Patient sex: F
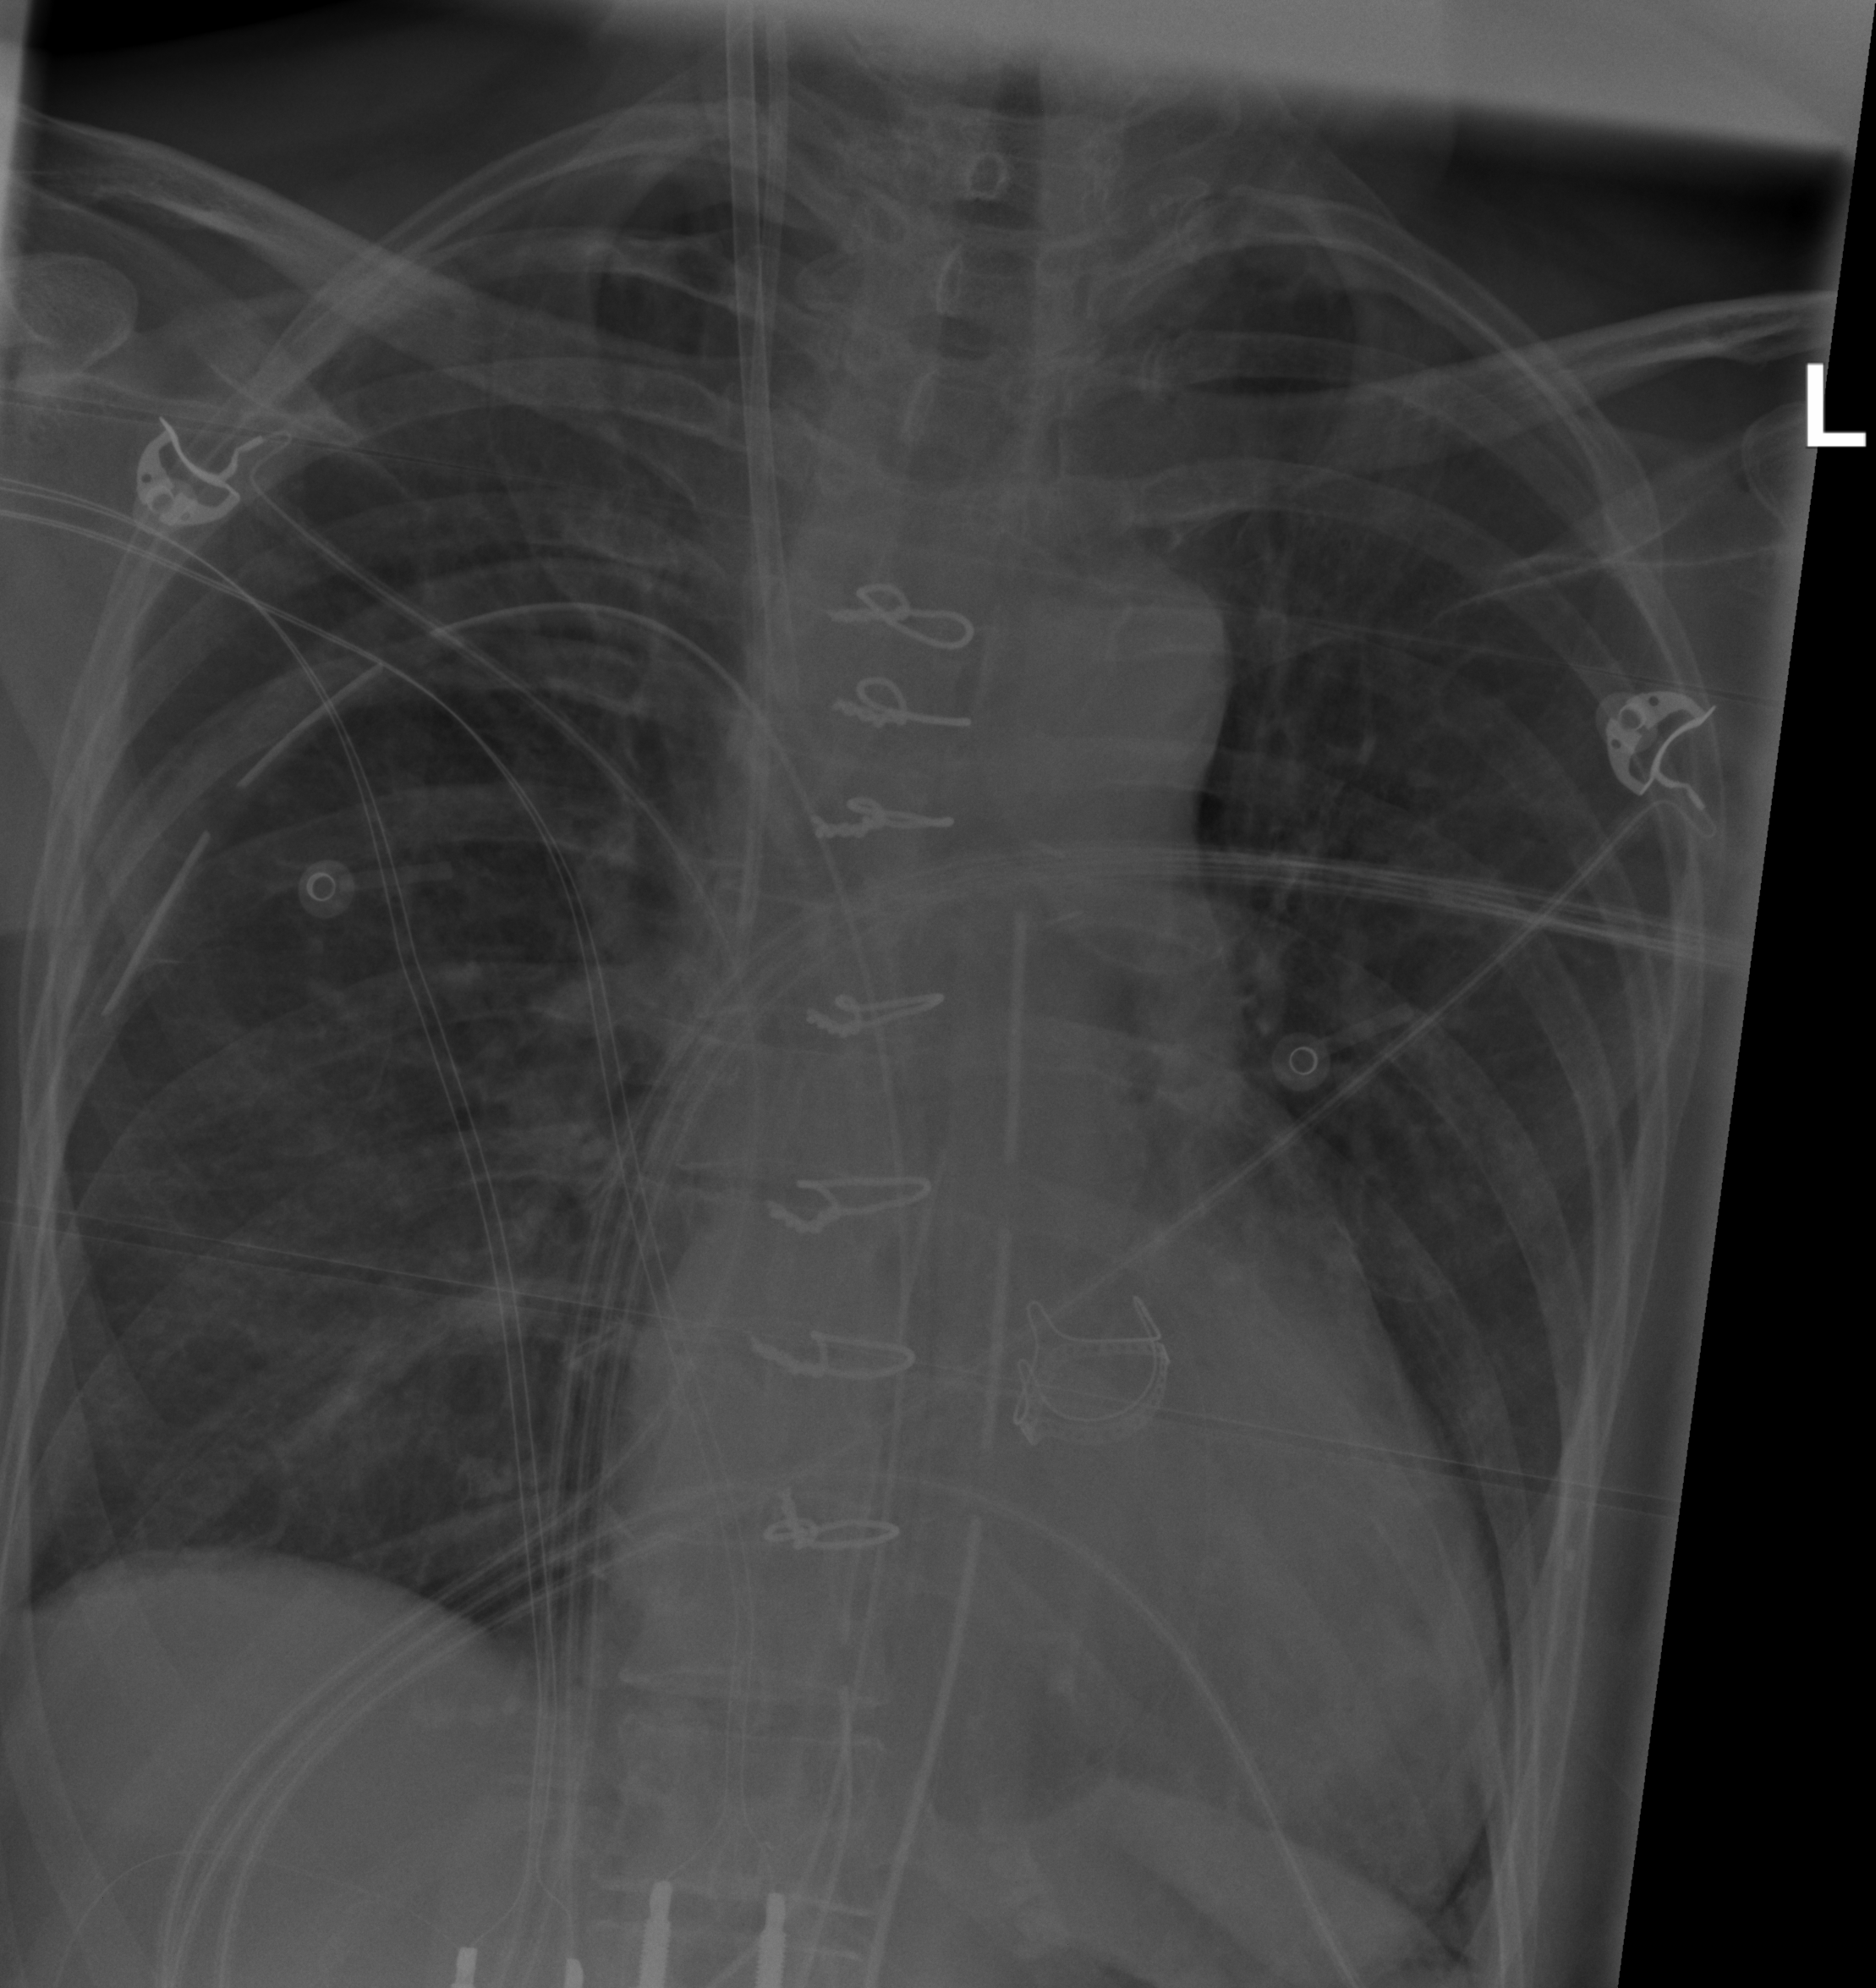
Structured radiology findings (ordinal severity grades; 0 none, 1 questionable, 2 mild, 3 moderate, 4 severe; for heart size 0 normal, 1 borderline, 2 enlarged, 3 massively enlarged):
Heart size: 2
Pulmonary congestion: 2
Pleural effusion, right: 2
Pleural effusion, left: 1
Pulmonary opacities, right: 1
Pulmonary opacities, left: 1
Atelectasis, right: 0
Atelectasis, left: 0